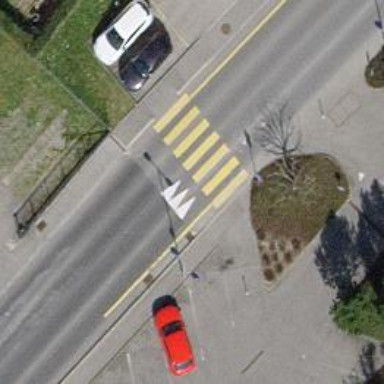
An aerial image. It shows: Zebra crossing on the road.